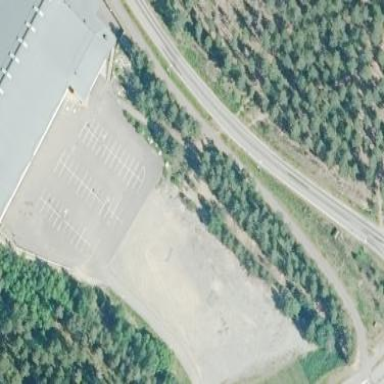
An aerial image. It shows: Unpaved parking area.